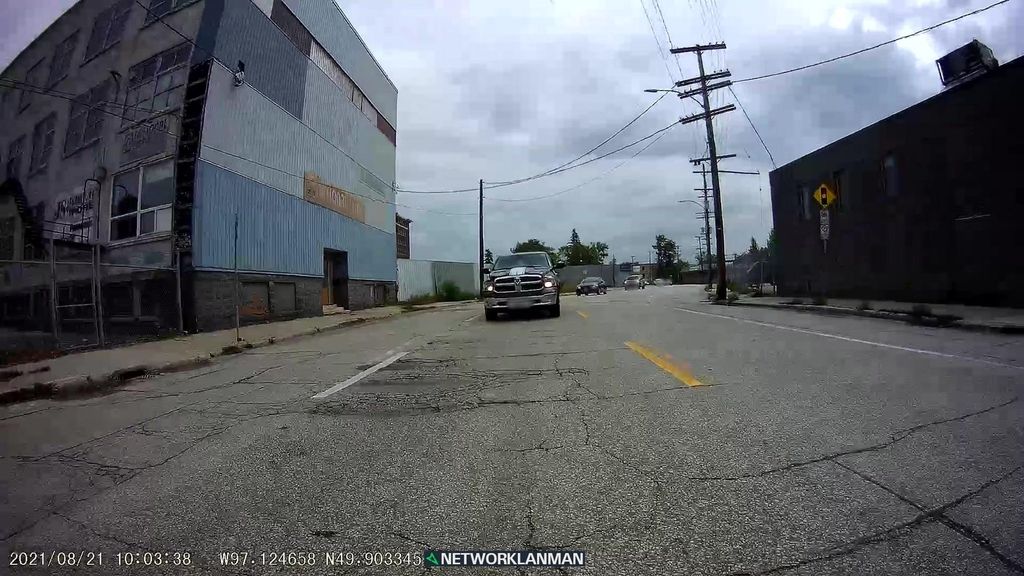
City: winnipeg